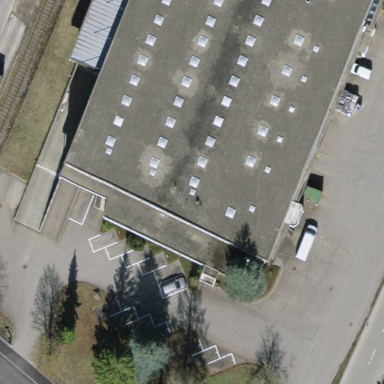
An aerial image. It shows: Building with flat dark gray roof and dark khaki walls.